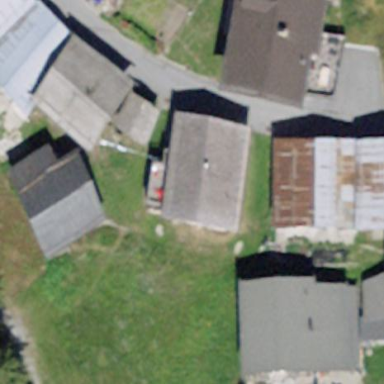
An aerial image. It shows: Simple house.